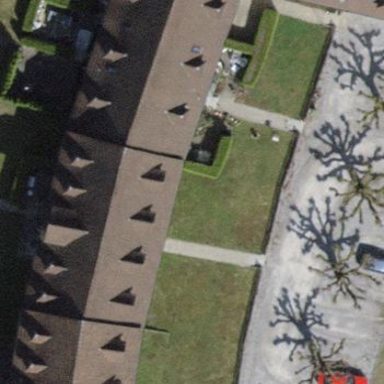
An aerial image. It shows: Terrace building with gabled roof.